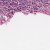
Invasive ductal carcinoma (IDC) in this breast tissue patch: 1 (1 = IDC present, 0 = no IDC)